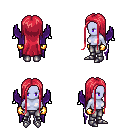
a pixel art fantasy rpg character, female body template, dark elf, purple skin, purple wings, metal pants, ruby red extra-long hairstyle, gold gloves, metal boots, four views (front, back, left, right), 2x2 character sprite sheet, small pixel art, hard edges, no anti-aliasing